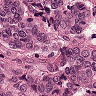
Metastatic tissue present: yes